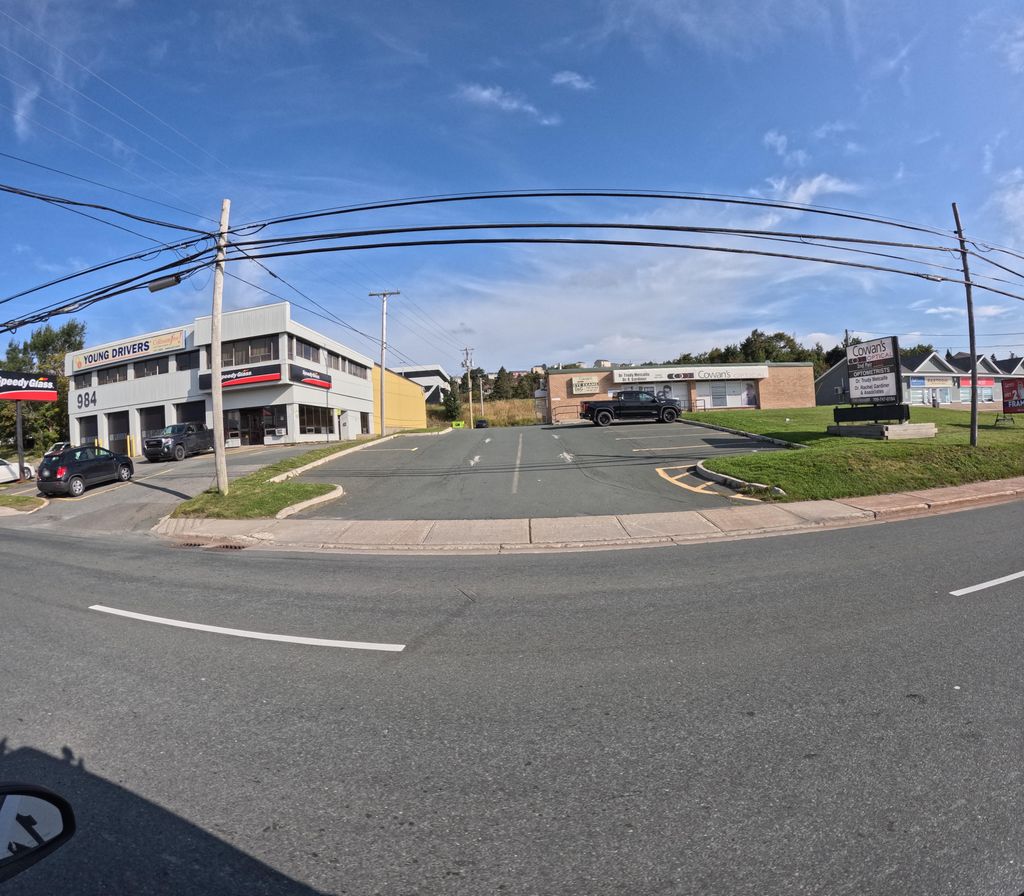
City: st_johns